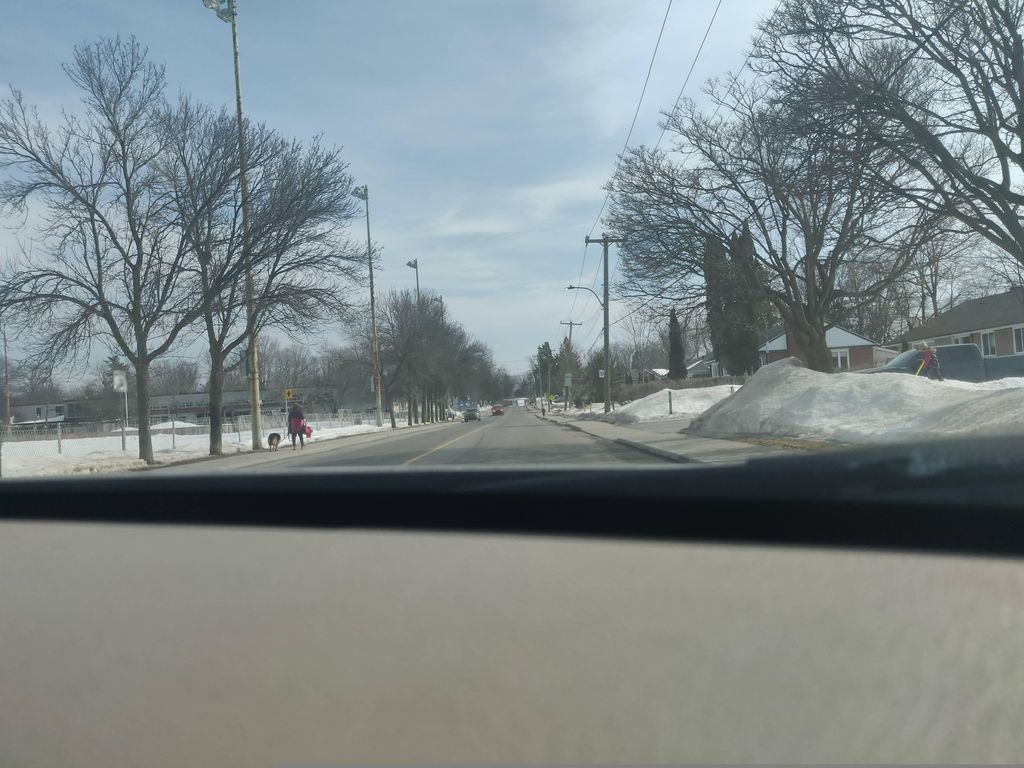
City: montreal